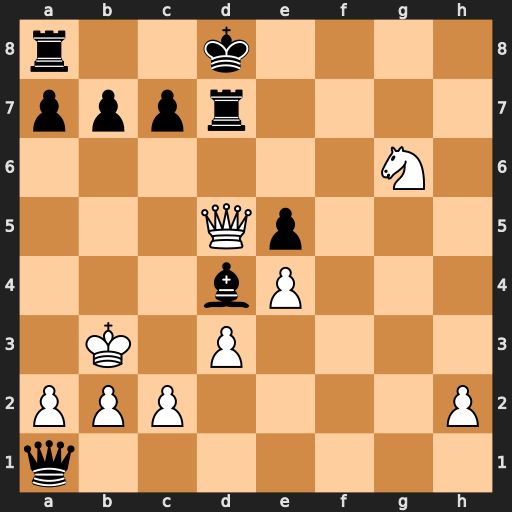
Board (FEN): r2k4/pppr4/6N1/3Qp3/3bP3/1K1P4/PPP4P/q7
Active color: w
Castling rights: -
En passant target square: -
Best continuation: Qg8#